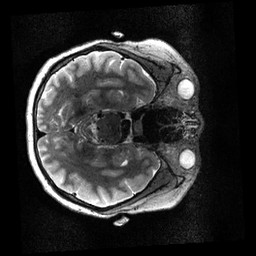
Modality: T2w
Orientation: axial
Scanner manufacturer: siemens
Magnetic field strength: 3 T
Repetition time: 3.2 s
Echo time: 0.564 s